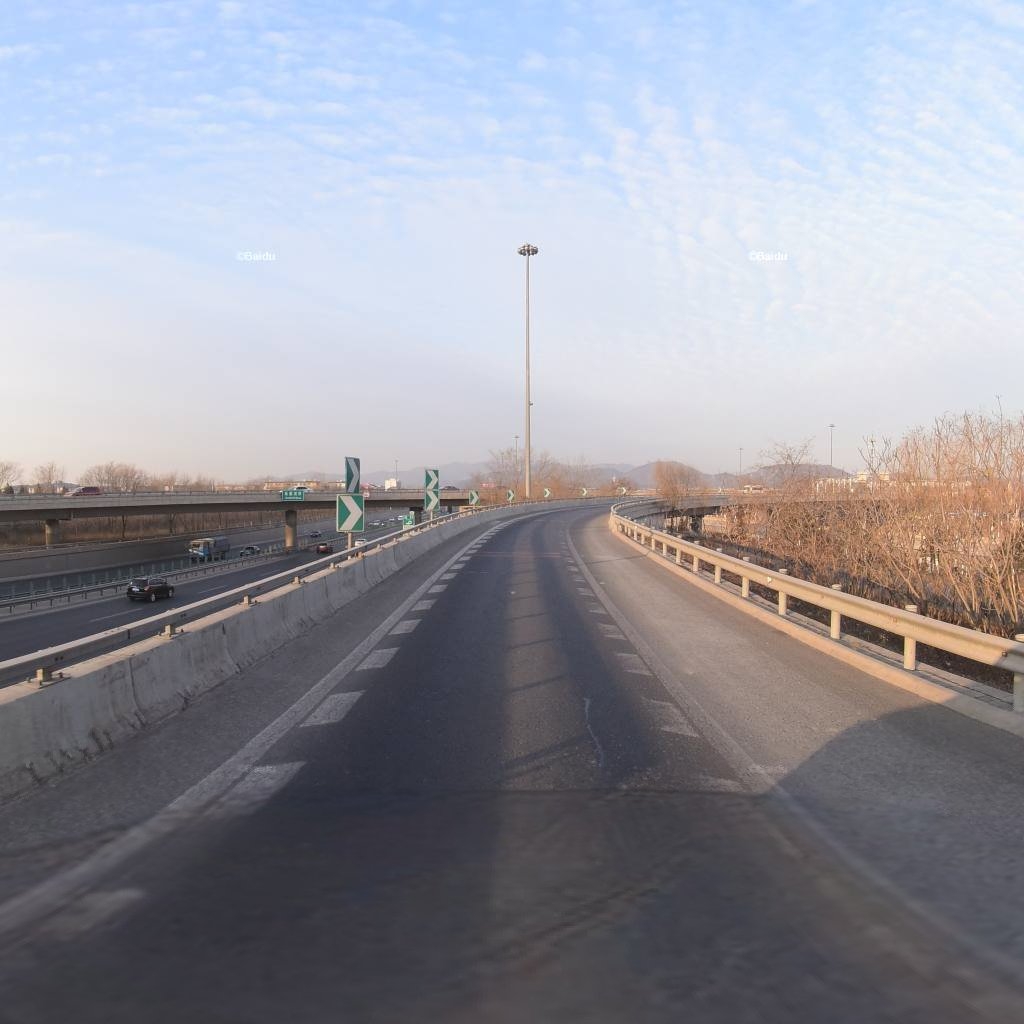
Region: Haidian
Road damage annotations: longitudinal patch